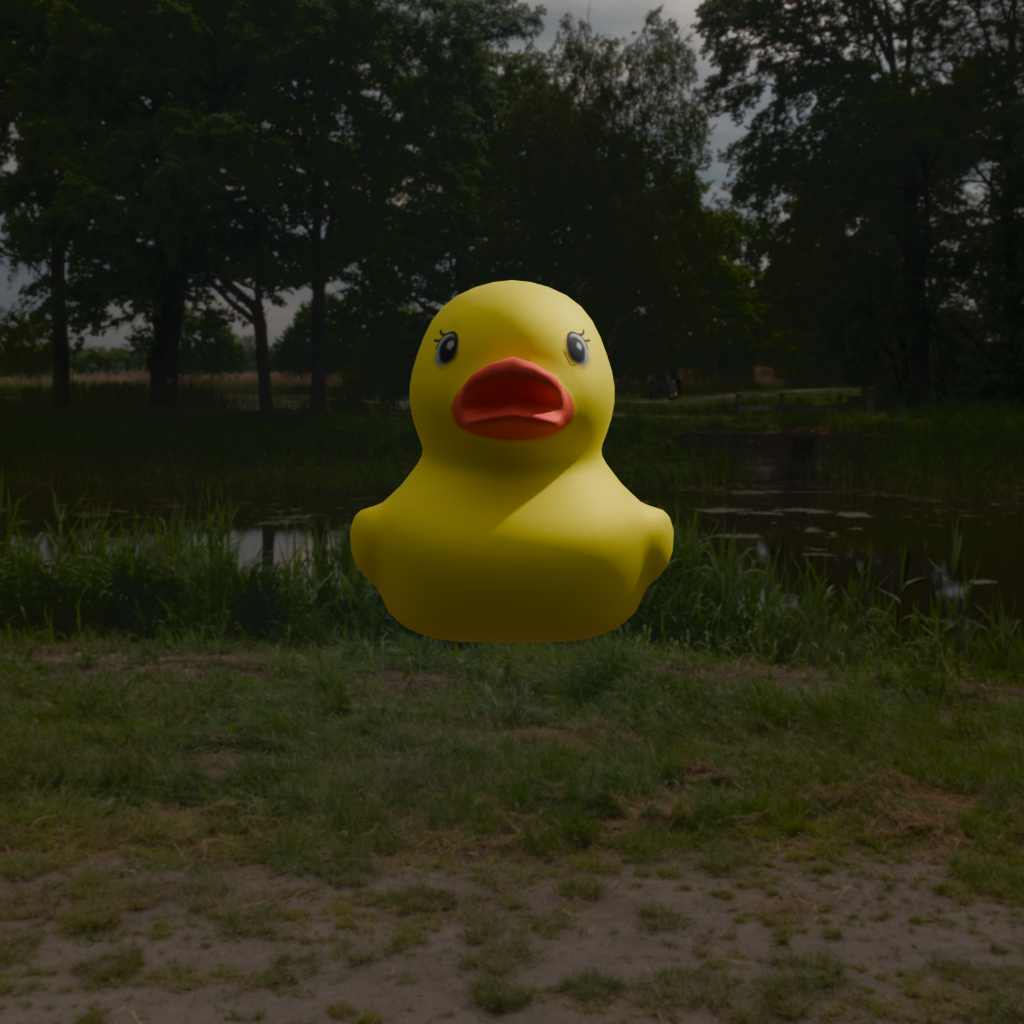
an image of a yellow rubber duck seen from <front> in a lakeside with a cloudy sky surrounded by greenery and dirt paths.